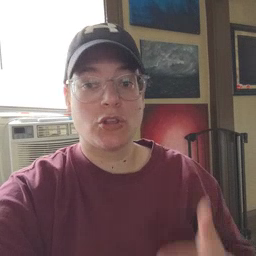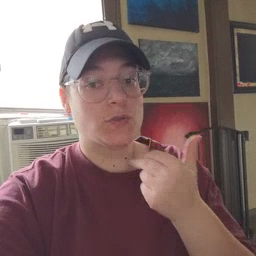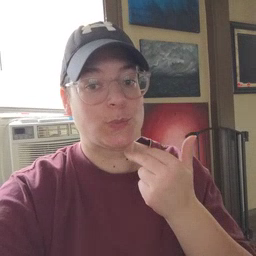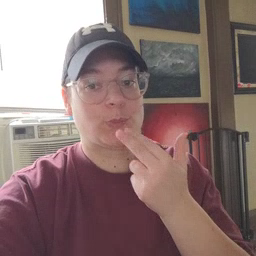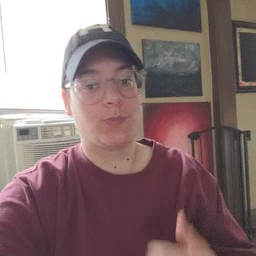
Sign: cute